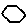
Label: hexagon